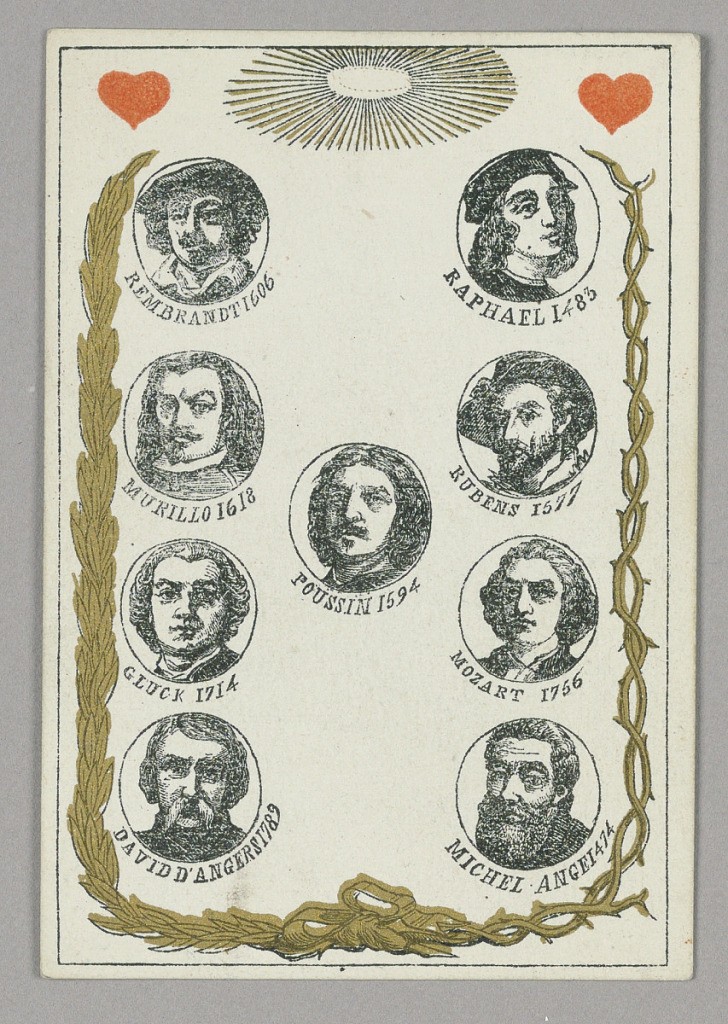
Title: Great Artists, Playing Card from Set of "Cartes héroïques" or "Des grands hommes"
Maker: Eugène Moreau, French, active 19th c.
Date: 1871
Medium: Stencil-colored lithograph on paper
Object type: Playing card
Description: Playing card from a set of "Cartes héroïques" or "Des grands hommes"